Interaction volume radius: 5 \u00c5
Interaction volume height: 30 \u00c5
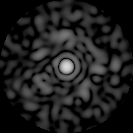
Disorder parameter: 0.8467